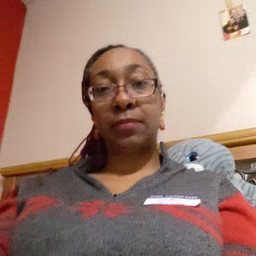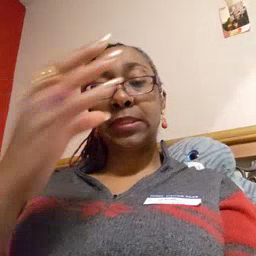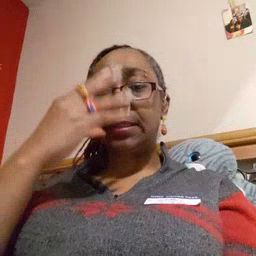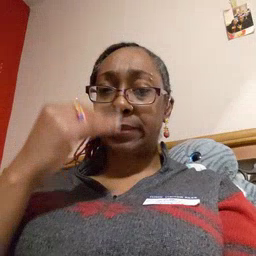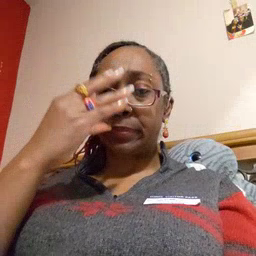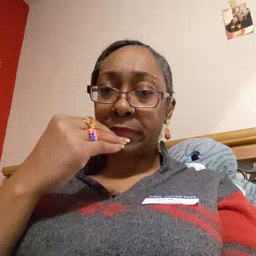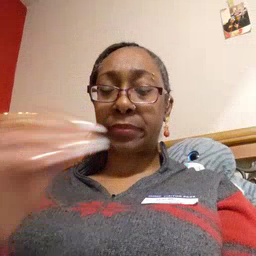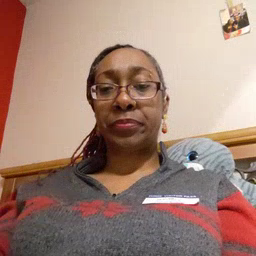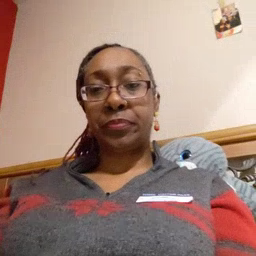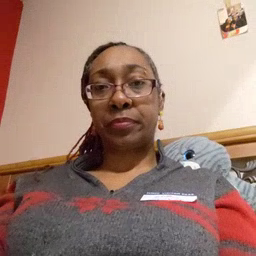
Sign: sleepy